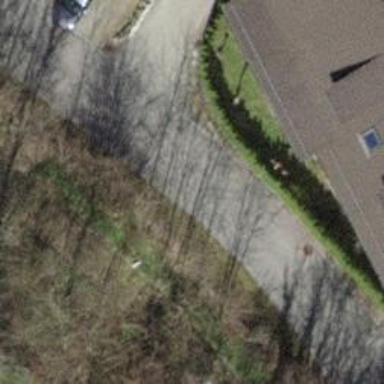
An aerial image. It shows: Residential road with asphalt surface.